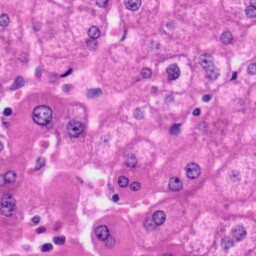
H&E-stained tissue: Liver